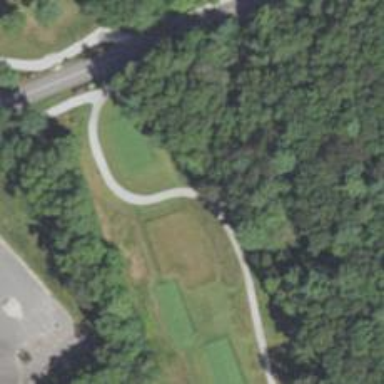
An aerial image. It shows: Service road designated as golf cart path.